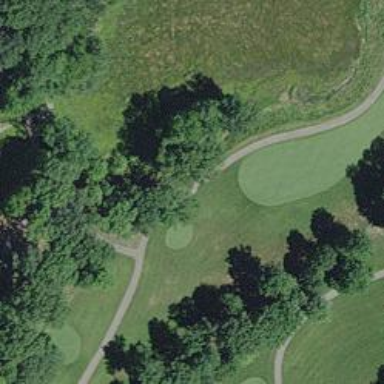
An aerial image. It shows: Service road designated as golf cart path.